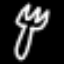
Label: fork